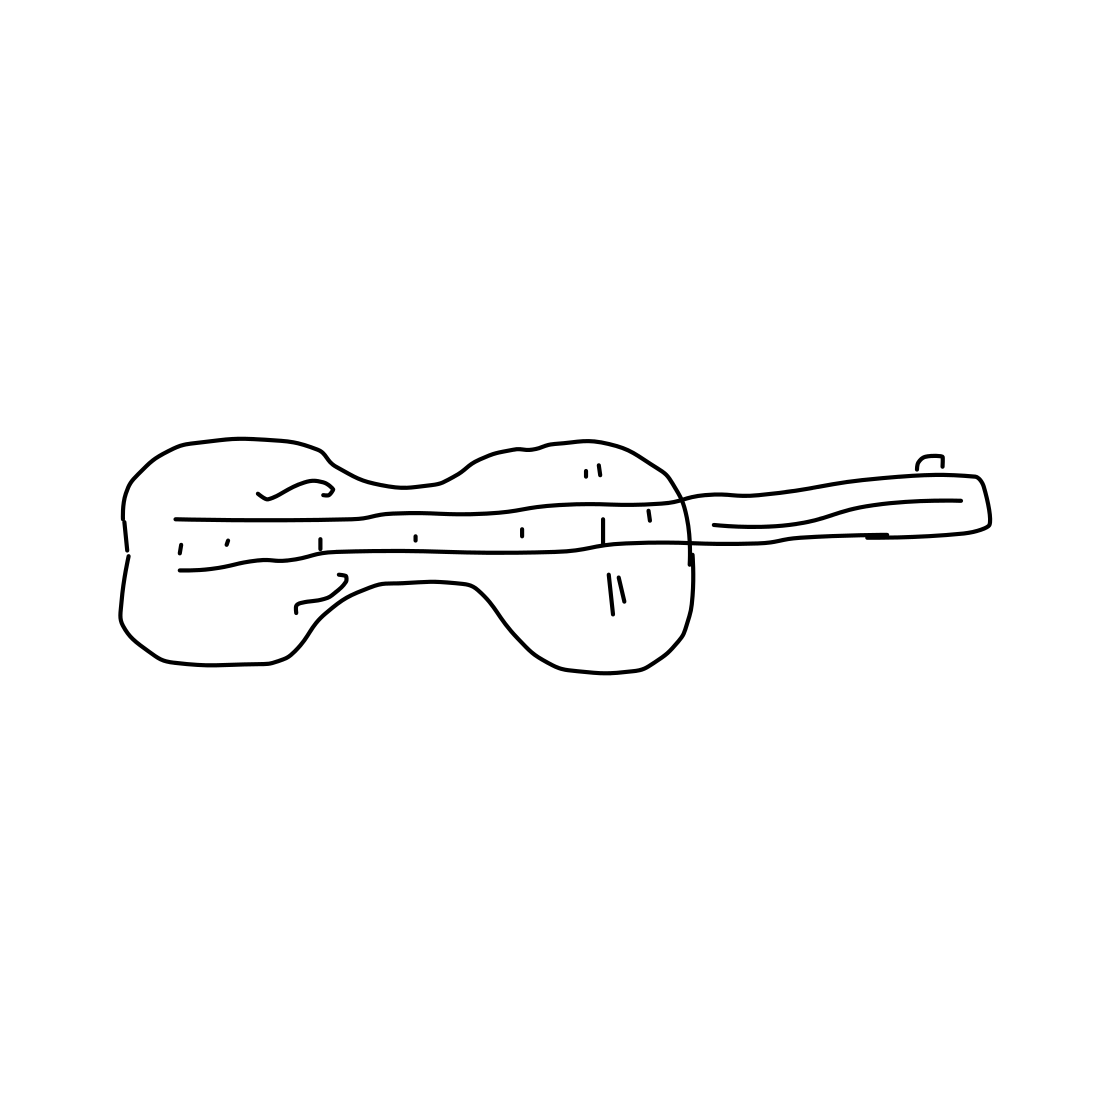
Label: violin